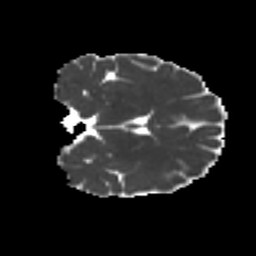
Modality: MD
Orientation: coronal
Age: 28
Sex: female
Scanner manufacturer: ge
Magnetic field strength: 3 T
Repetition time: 7.8 s
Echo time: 0.0606 s